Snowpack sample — Buffalo Mountain, Silverthorne, Colorado, USA (1/25/25, 10:11 AM MST)
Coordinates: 39.6222, -106.1139
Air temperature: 22 °F
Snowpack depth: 110 cm
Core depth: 40 cm
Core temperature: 46.4 °F
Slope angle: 12°, slope face: 102°
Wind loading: high
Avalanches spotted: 0
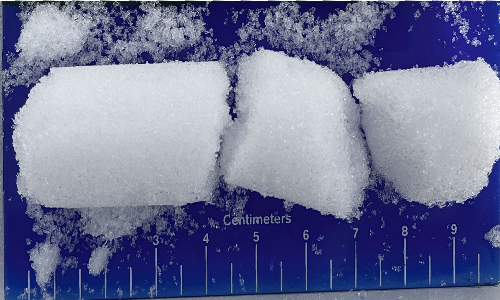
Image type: core
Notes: No avalanches nearby, collected on the outskirts of a fire break 15 meters from the treeline, on way to Buffalo and Red Mountain